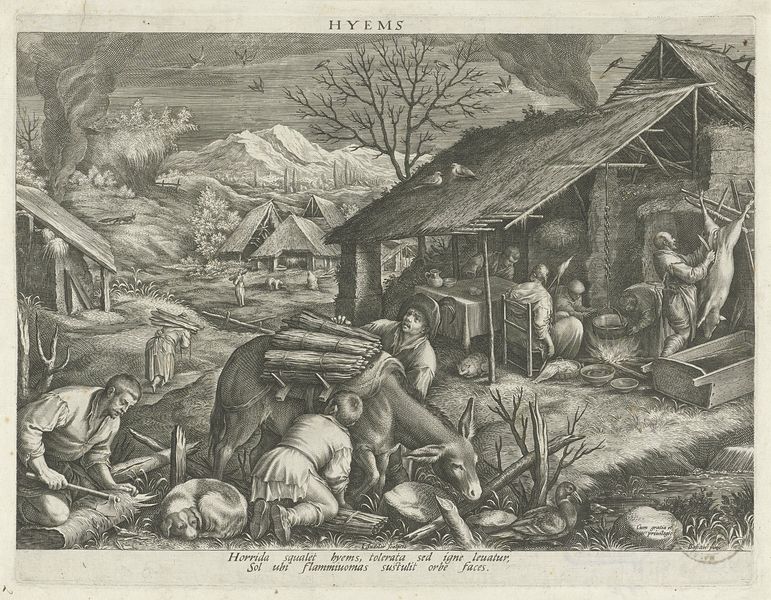
Titel: Winter
Künstler: Johann (I) Sadeler
Standort: Amsterdam
Institution: Rijksmuseum
Schlagwörter: baum, berg, feuer, mann, menschen, grau, holz, männer, schwarz, stroh, weiss, zeichnung, haus, hund, weg, mensch, messer, tragen, häuser, hütte, rauch, arbeit, bauern, esel, schrift, ente, last, berge, dorf, hütten, winter, arbeiter, inschrift, metzger, schlachten, schlachter, schwein, buch, strohdach, tauben, druck, schwarzweiss, radierung, seite, illustration, handwerk, axt, trog, räuchern, schüsseln, kessel, schlachtung, hyems, holzsammller